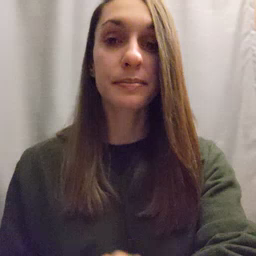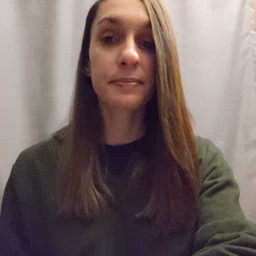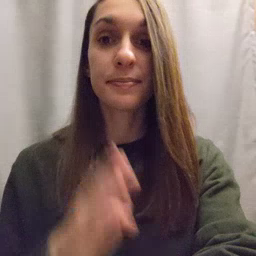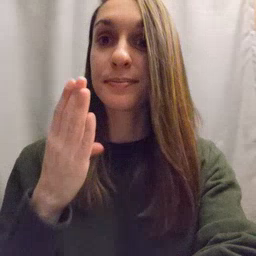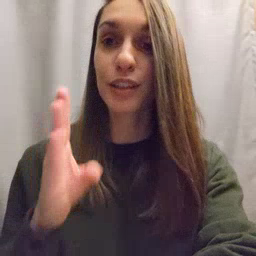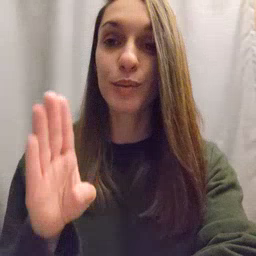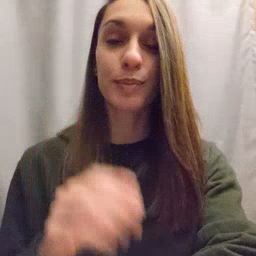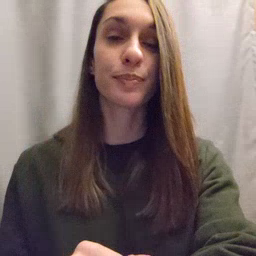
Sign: blue